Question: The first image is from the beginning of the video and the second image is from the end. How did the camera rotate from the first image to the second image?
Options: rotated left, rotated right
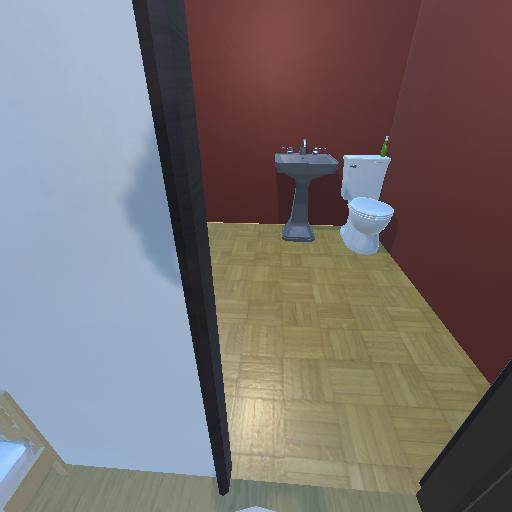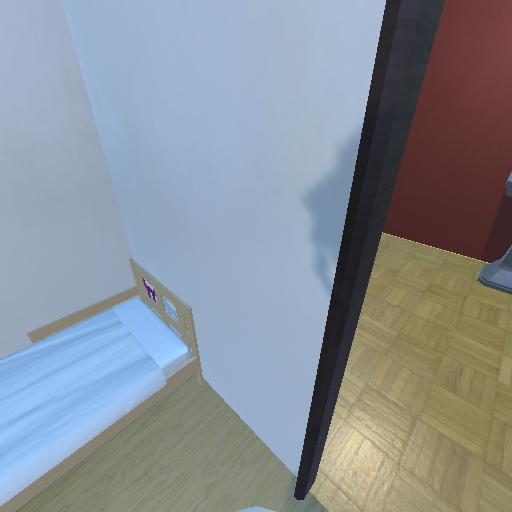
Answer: rotated left